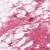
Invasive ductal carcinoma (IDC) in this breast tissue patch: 0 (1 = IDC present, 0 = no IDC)